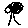
Label: tree